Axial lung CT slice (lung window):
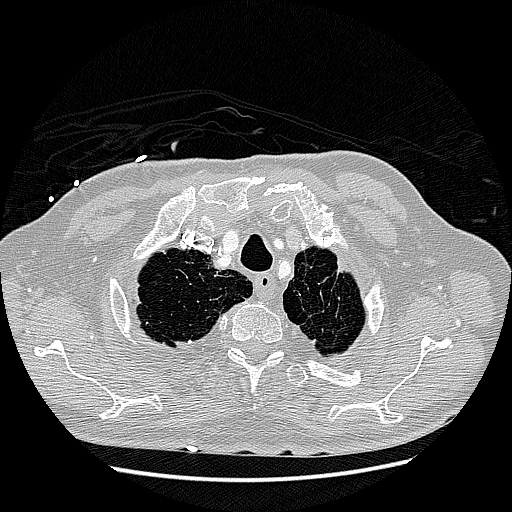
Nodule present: no